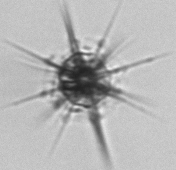
Label: Acantharia